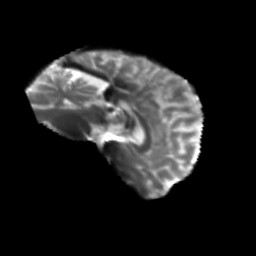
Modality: T2w
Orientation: sagittal
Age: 59
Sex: female
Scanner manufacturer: siemens
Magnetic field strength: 3 T
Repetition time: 5.25 s
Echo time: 0.08 s